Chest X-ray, PA view. Patient: 63 years old, sex M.
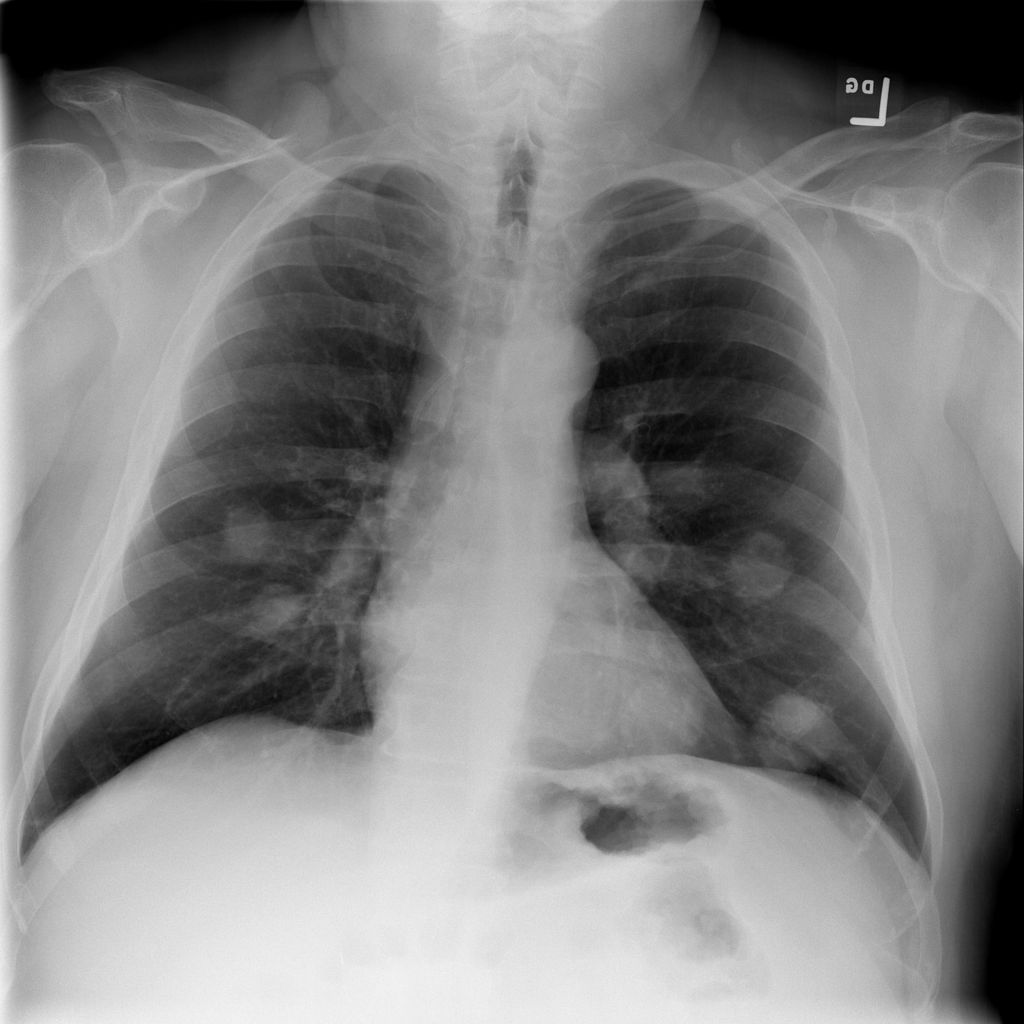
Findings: Emphysema